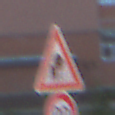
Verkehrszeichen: UnzureichendesLichtraumprofil
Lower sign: Geschwindigkeit80
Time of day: MorningAfternoon
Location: Outdoor (Suburban)
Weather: PartlyCloudy
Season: NotSpecified
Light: Natural